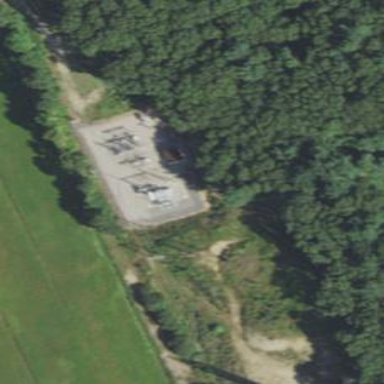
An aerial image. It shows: Distribution level power substation surrounded by fence.